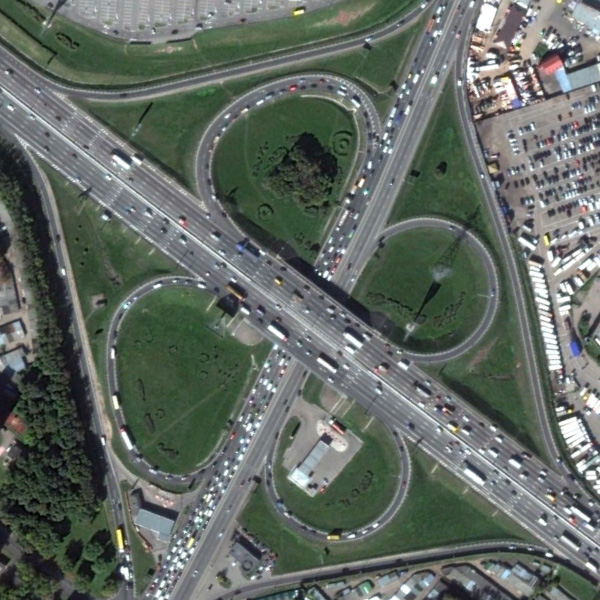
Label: Viaduct